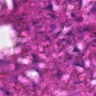
Metastatic tissue present: no